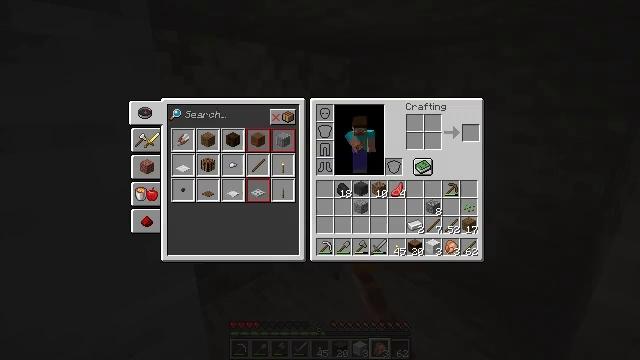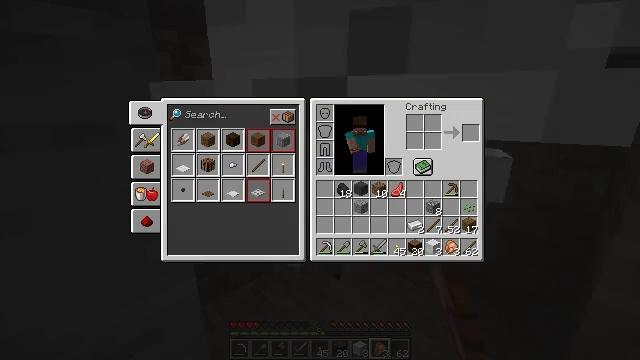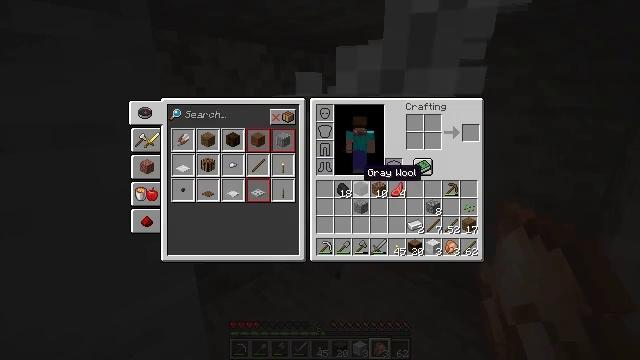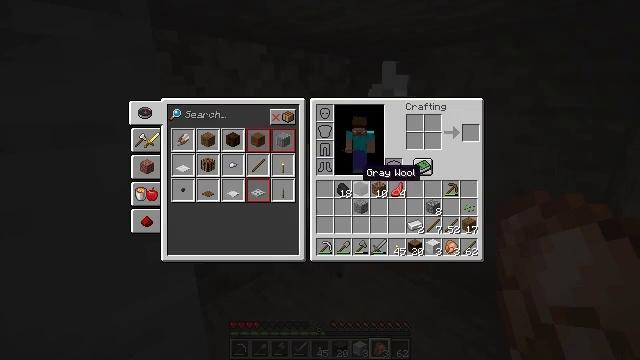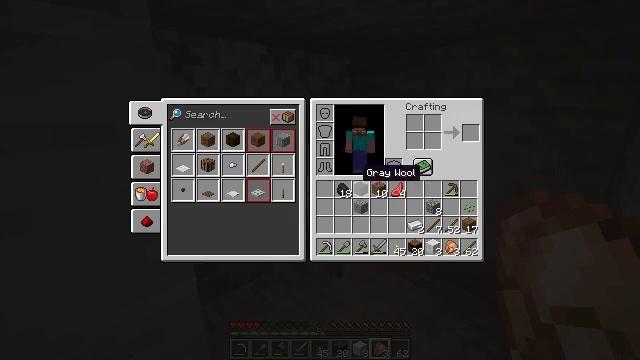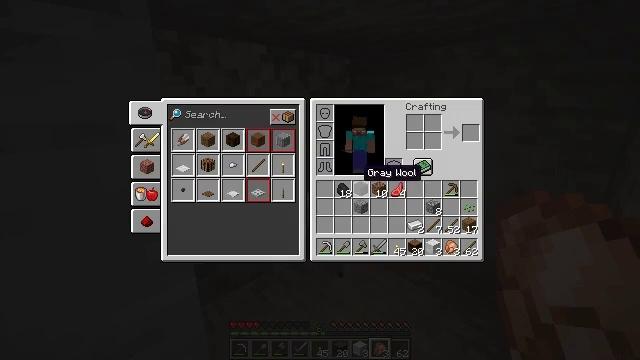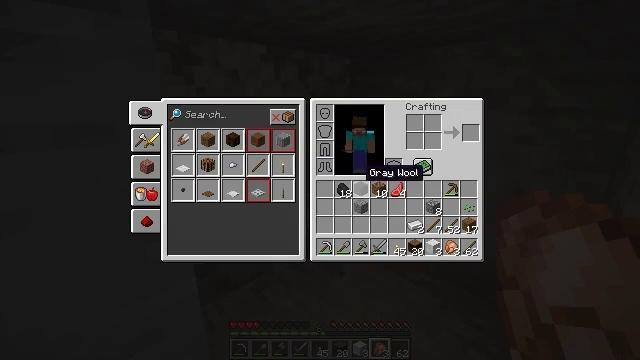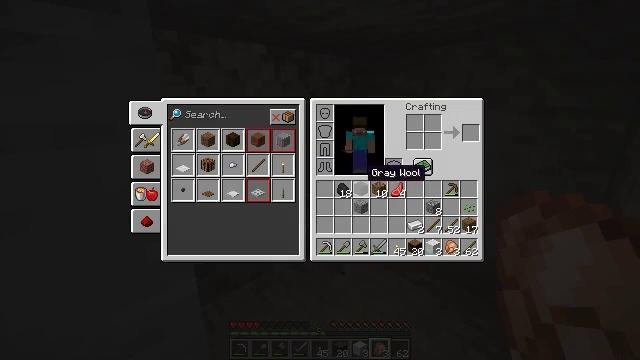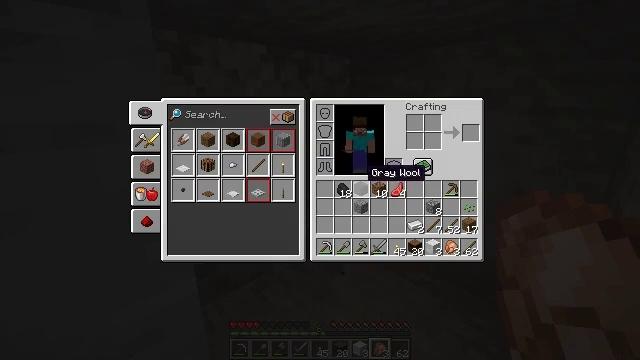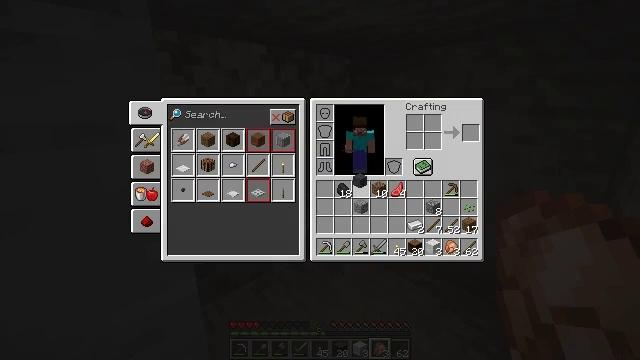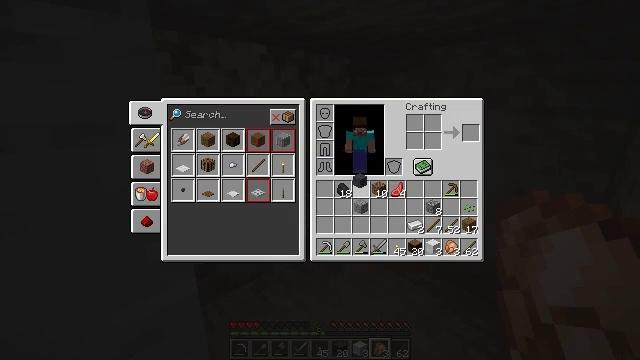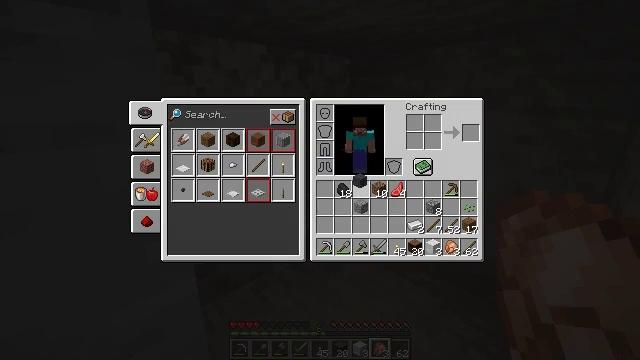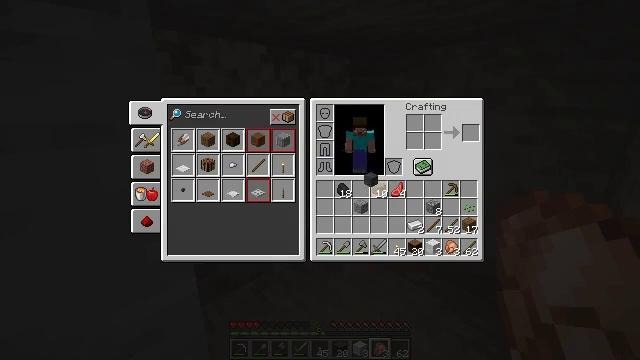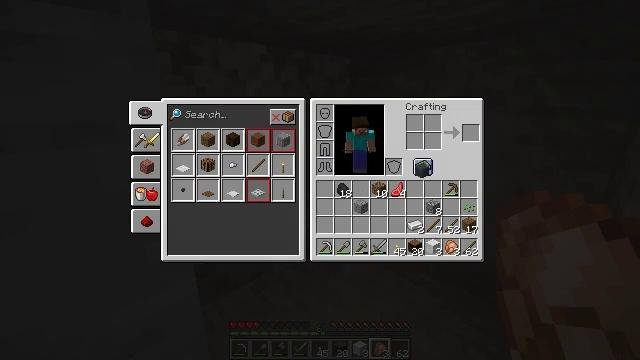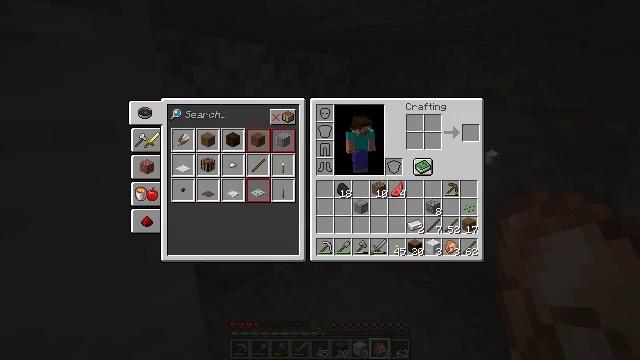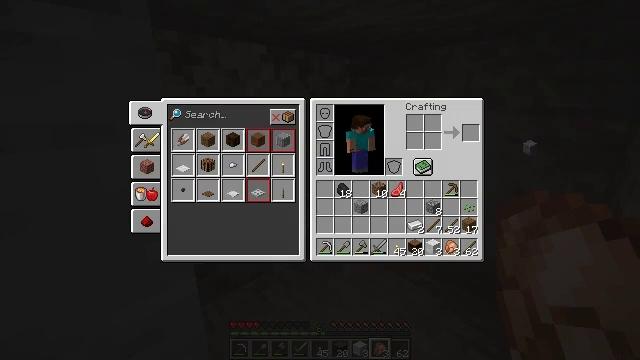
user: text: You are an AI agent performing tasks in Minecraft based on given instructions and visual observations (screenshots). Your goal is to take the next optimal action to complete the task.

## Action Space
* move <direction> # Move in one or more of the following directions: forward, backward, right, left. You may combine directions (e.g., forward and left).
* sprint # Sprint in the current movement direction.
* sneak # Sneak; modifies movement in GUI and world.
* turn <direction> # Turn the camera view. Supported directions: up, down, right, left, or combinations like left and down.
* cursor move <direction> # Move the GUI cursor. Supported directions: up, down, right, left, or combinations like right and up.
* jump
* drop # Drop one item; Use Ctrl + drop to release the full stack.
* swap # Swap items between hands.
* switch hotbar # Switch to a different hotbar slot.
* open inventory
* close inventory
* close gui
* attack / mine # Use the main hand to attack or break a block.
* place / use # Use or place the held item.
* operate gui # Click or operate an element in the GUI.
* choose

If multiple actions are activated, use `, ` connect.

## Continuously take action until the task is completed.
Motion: motion action
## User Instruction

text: Drop a gray wool.
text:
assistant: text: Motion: open gui
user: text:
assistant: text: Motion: no_op
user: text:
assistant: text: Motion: no_op
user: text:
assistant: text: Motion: no_op
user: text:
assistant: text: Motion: no_op
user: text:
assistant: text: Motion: no_op
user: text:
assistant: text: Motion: no_op
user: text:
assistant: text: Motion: no_op
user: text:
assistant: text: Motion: operate gui
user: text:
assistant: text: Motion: operate gui
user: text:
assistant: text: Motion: operate gui
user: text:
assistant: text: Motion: cursor move right
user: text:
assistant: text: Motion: cursor move right and up
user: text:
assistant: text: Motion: cursor move right and up
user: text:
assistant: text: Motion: cursor move right and up
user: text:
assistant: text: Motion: cursor move right
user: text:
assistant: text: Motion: operate gui
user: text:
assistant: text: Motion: operate gui
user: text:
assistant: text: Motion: operate gui
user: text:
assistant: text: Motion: no_op
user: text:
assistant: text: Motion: cursor move left and down
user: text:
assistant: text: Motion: cursor move left and down
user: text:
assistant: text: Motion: cursor move left and down
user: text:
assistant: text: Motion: no_op
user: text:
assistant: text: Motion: no_op